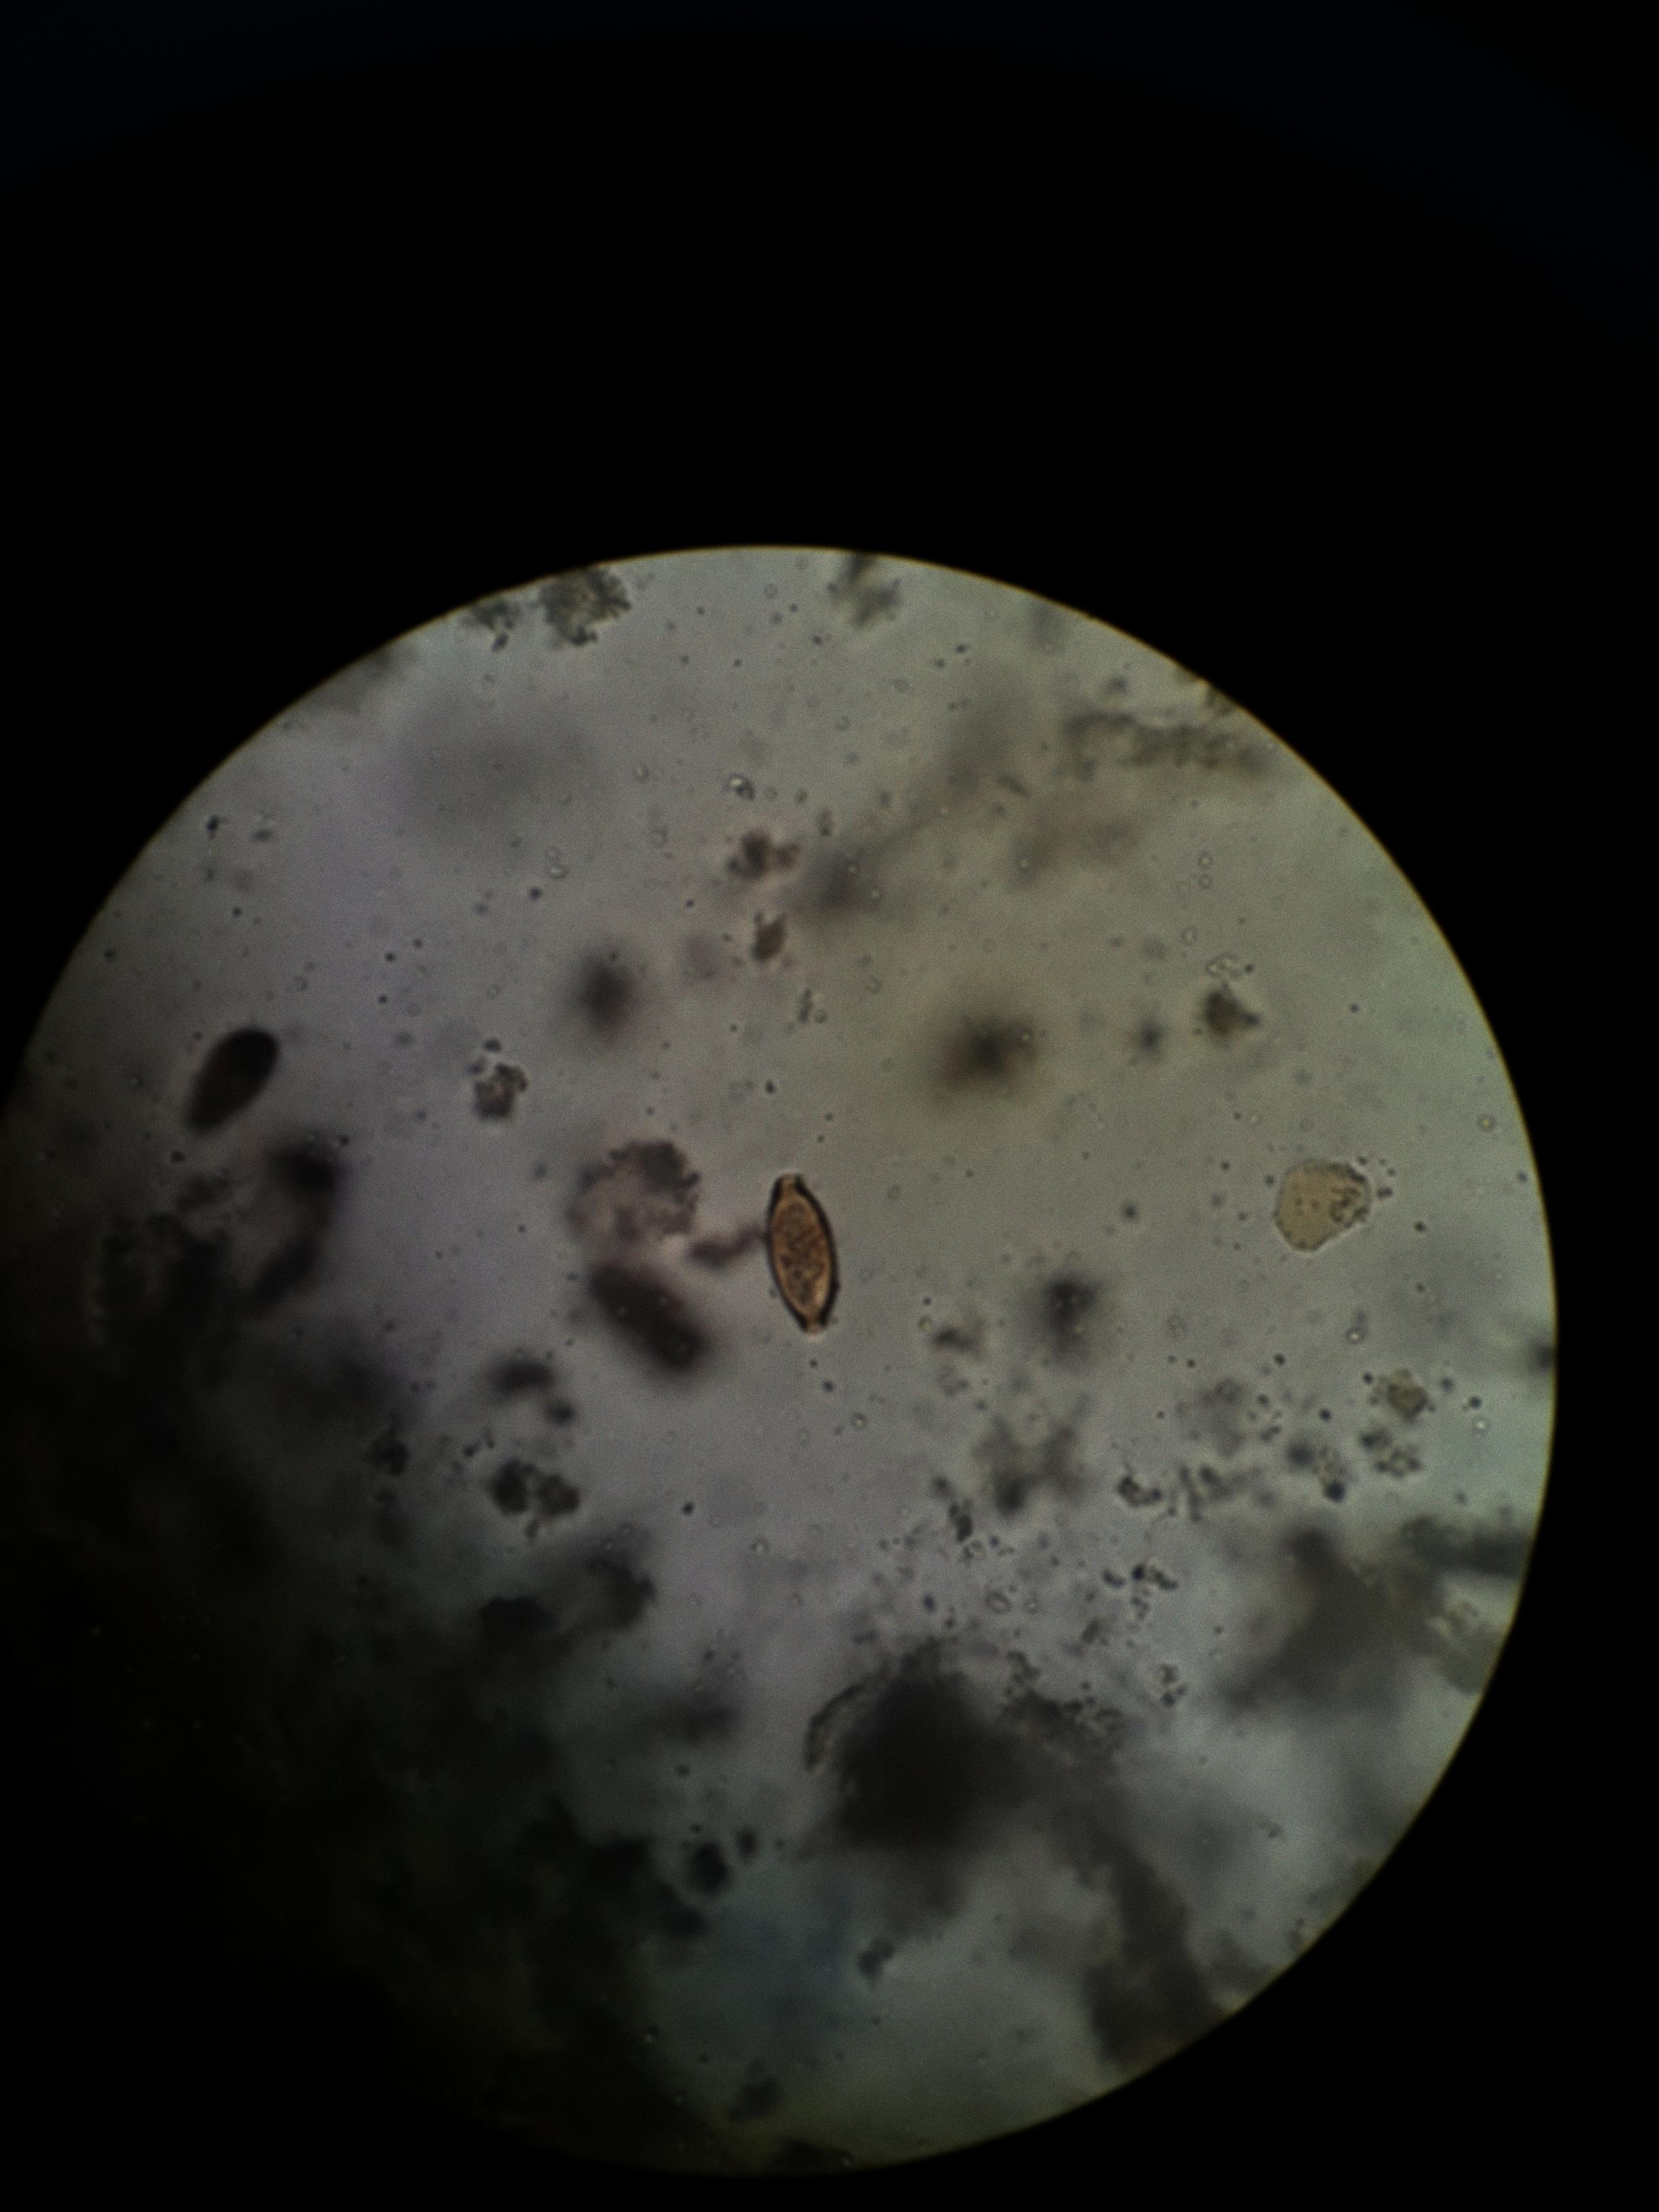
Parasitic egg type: Trichuris trichiura